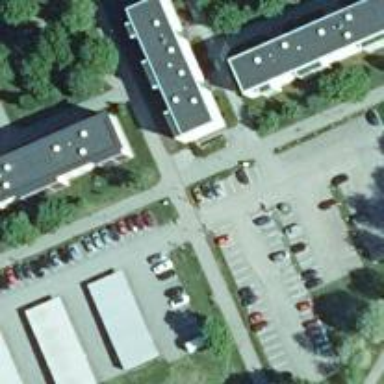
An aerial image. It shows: Asphalt cycleway.